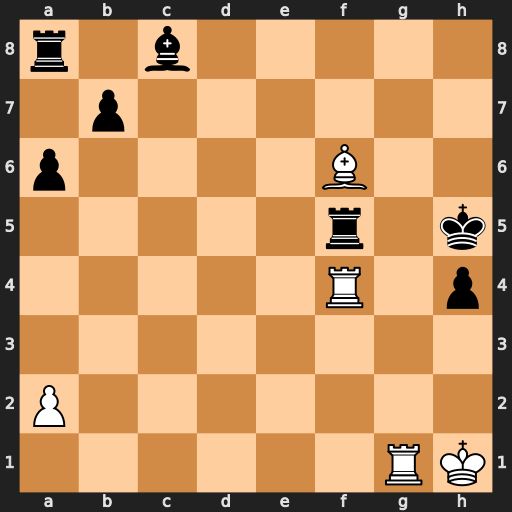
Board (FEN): r1b5/1p6/p4B2/5r1k/5R1p/8/P7/6RK
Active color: w
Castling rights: -
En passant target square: -
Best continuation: Rxh4#